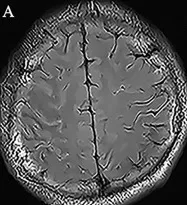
(A) Fluid attenuation inversion recovery (FLAIR) image showed hyperintensity in the cortical region of right frontal and parietal lobes without white matter involvement (Case 1).
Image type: radiology (mri)